六年级 · 算术
一项工程单独做甲队要 8 天完成，乙队要 10 天完成，两队合作几天能完成这项工程的 $\frac{3}{4}$ ?
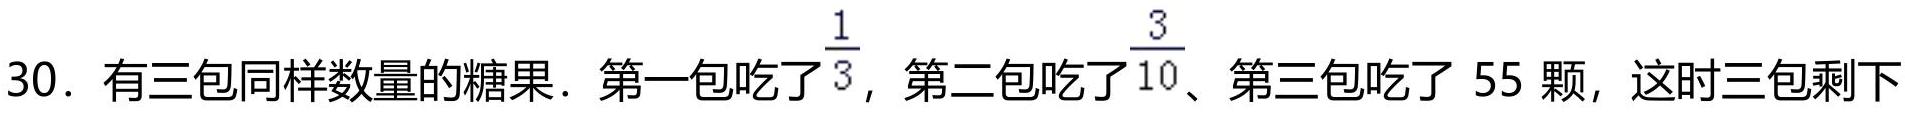
答案: $3 \frac{1}{3}$ 天